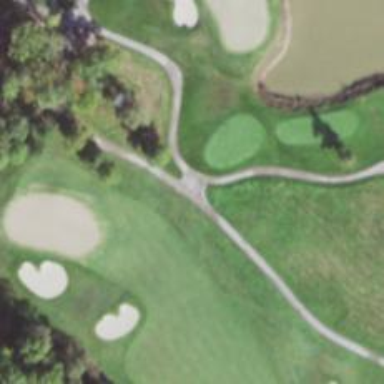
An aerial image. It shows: Service road used as golf cart path.